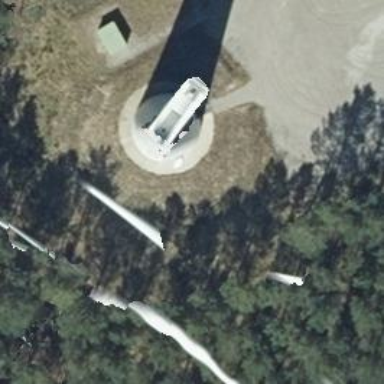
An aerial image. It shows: Wind generator using wind turbines of horizontal axis.